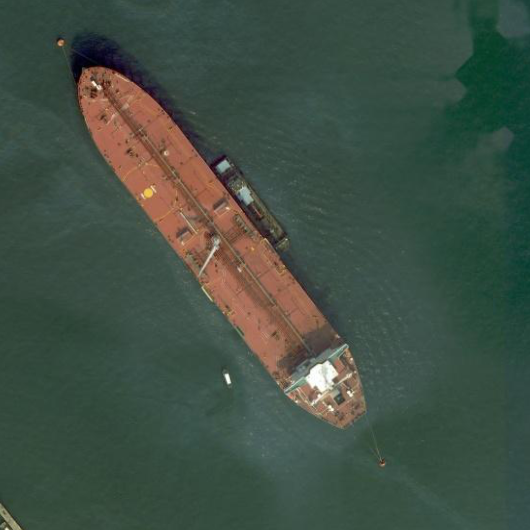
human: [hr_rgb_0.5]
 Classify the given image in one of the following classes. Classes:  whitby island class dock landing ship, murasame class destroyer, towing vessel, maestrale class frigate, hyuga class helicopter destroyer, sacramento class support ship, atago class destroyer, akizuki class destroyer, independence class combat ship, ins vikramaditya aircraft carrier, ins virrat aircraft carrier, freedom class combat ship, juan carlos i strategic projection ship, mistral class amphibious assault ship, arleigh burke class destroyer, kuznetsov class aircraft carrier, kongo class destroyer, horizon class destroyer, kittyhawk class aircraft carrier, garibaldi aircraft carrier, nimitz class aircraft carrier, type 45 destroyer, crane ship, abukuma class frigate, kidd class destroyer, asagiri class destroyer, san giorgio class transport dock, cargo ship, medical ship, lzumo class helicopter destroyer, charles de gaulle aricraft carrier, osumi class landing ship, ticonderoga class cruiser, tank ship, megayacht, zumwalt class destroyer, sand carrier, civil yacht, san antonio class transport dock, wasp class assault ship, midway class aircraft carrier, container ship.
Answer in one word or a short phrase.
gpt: Tank ship